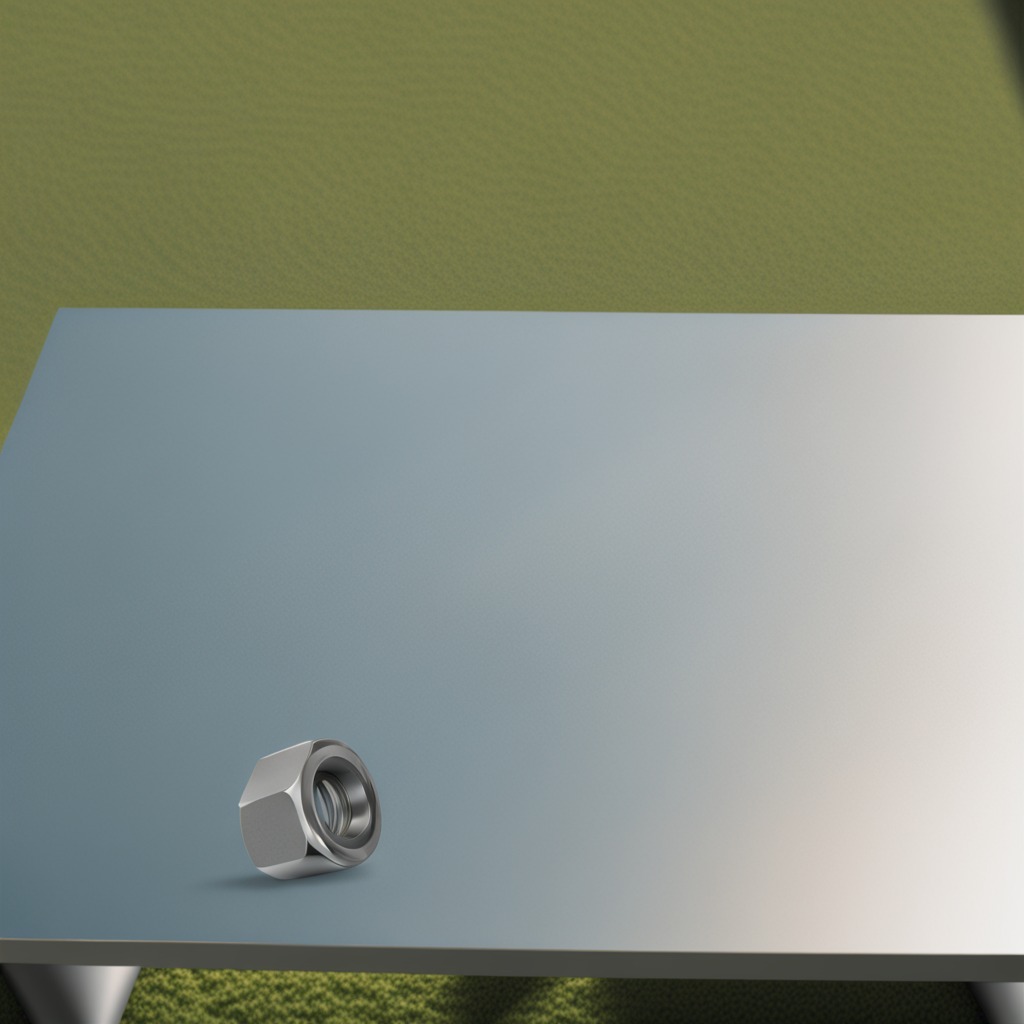
A metal nut lies on the textured surface of the utility table.